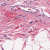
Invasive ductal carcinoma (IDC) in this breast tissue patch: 1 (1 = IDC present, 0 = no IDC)